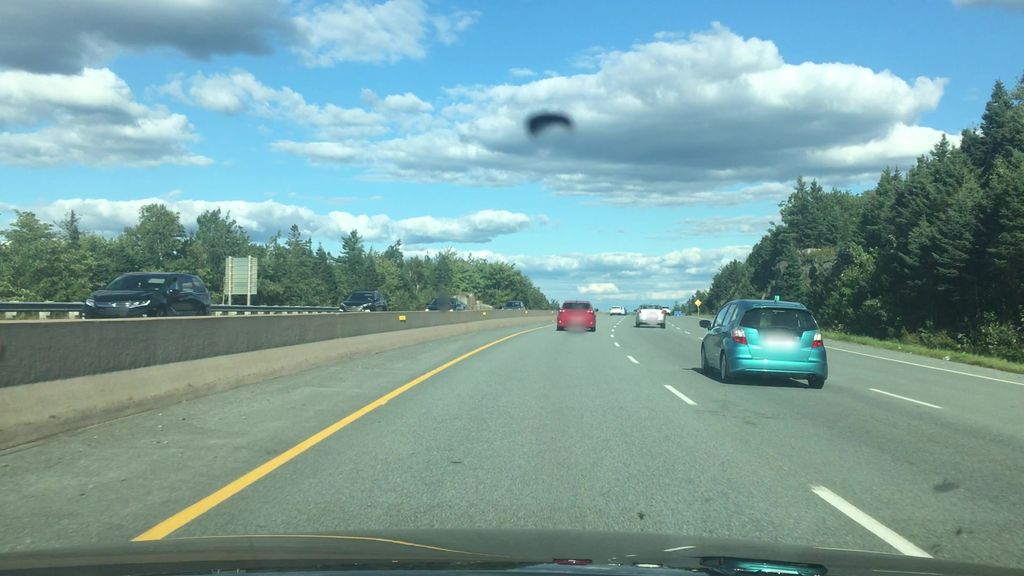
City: halifax